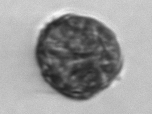
Label: Alexandrium_catenella